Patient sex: F
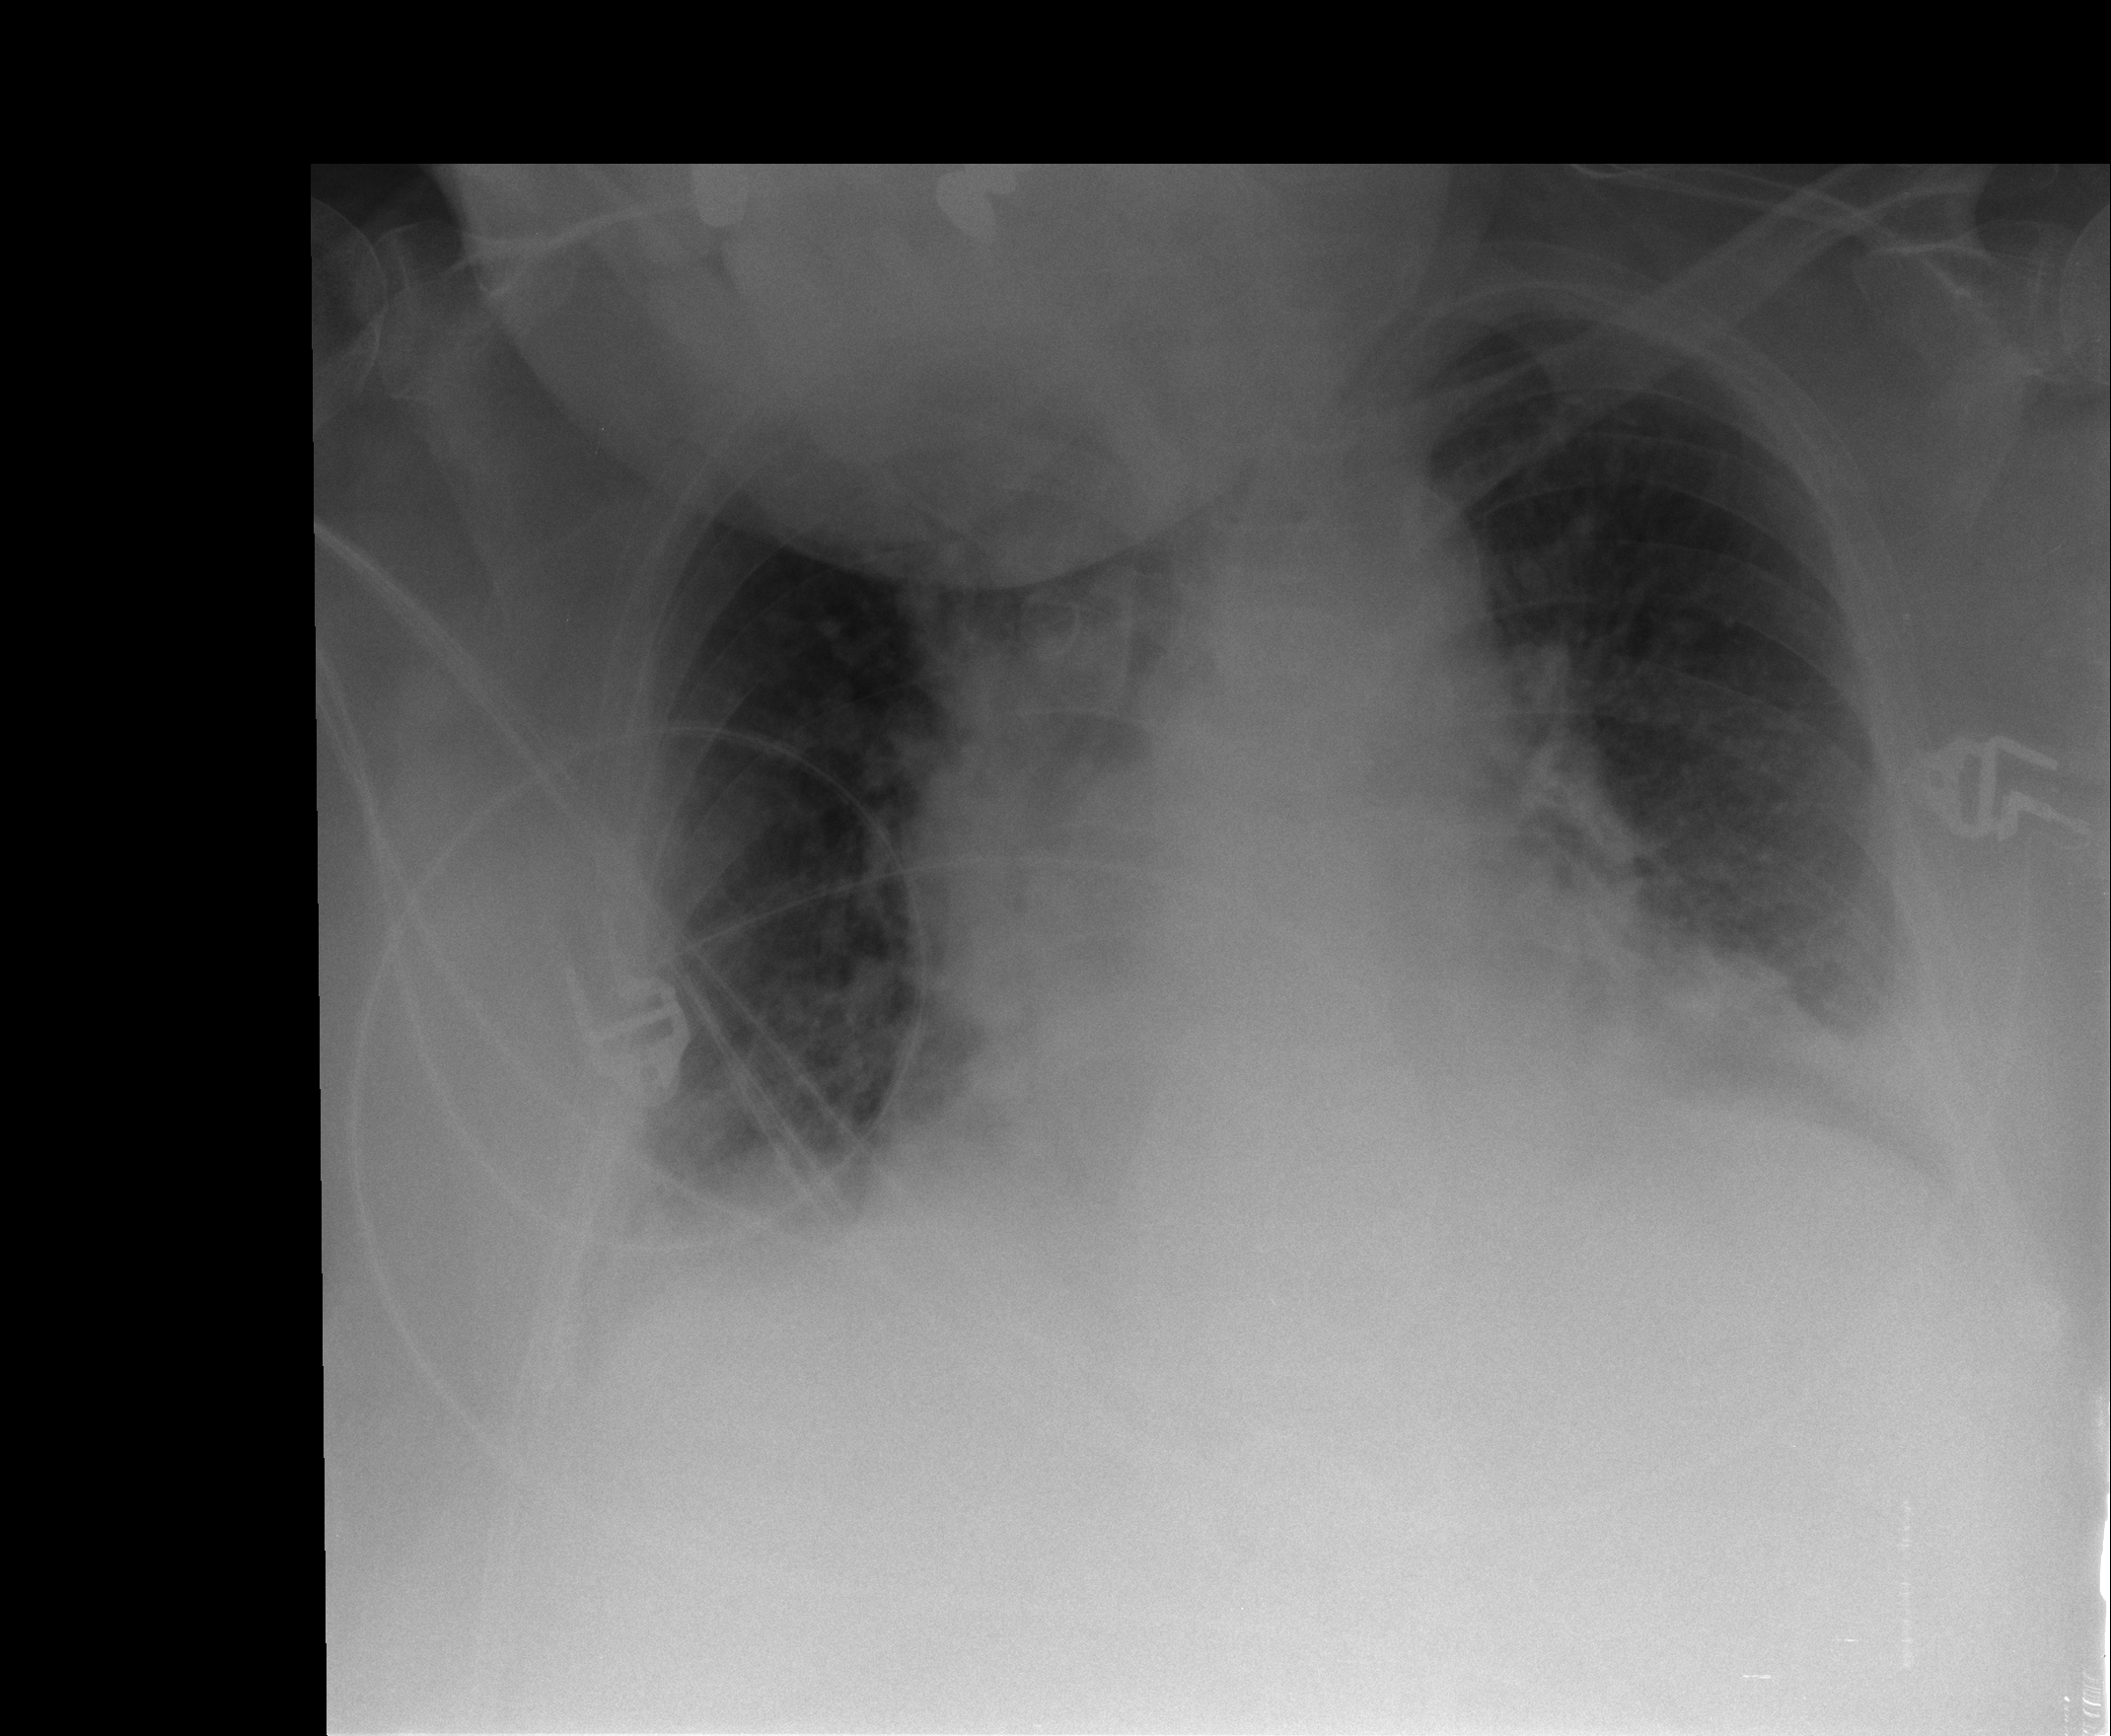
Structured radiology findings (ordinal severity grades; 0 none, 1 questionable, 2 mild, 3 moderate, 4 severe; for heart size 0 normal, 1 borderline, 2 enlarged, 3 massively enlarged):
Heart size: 2
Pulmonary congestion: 3
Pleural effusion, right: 1
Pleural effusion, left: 2
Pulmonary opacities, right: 1
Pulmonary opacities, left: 2
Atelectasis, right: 2
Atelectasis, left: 2